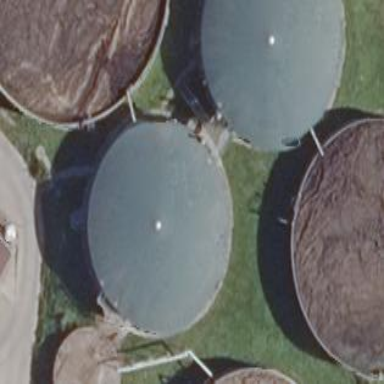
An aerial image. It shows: Building with storage tank.